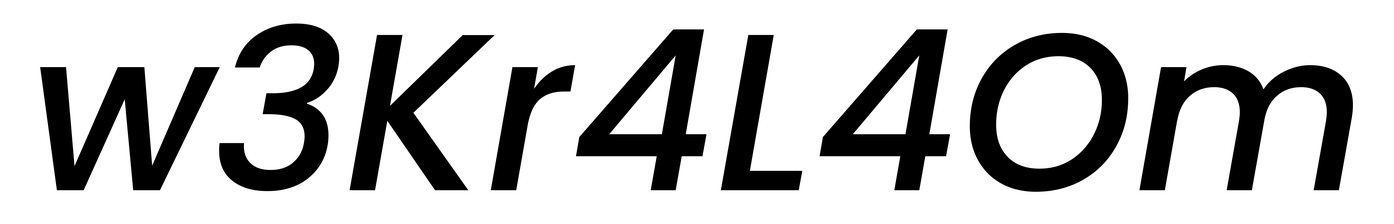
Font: Poppins-MediumItalic